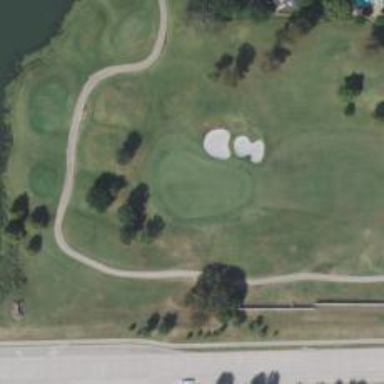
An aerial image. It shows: View of golf hole.